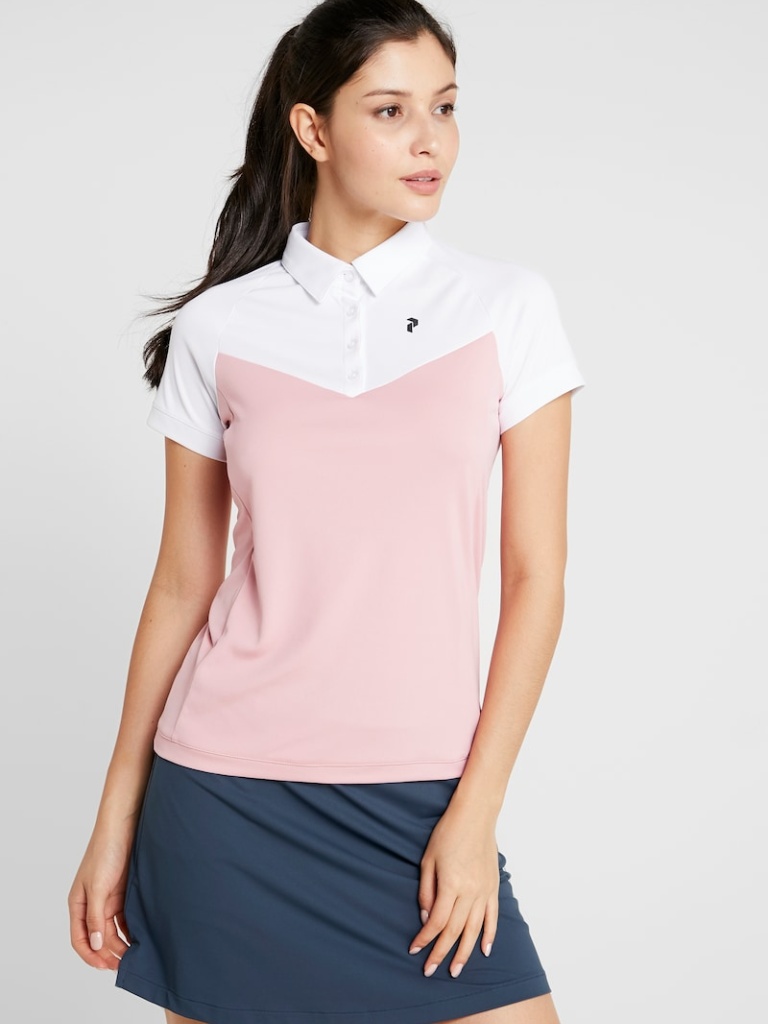
cotton fitted short sleeve hip length Untucked collared polo